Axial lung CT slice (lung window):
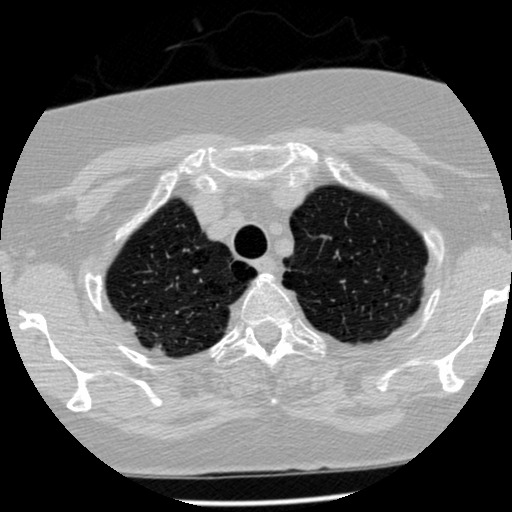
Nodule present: no